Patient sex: M
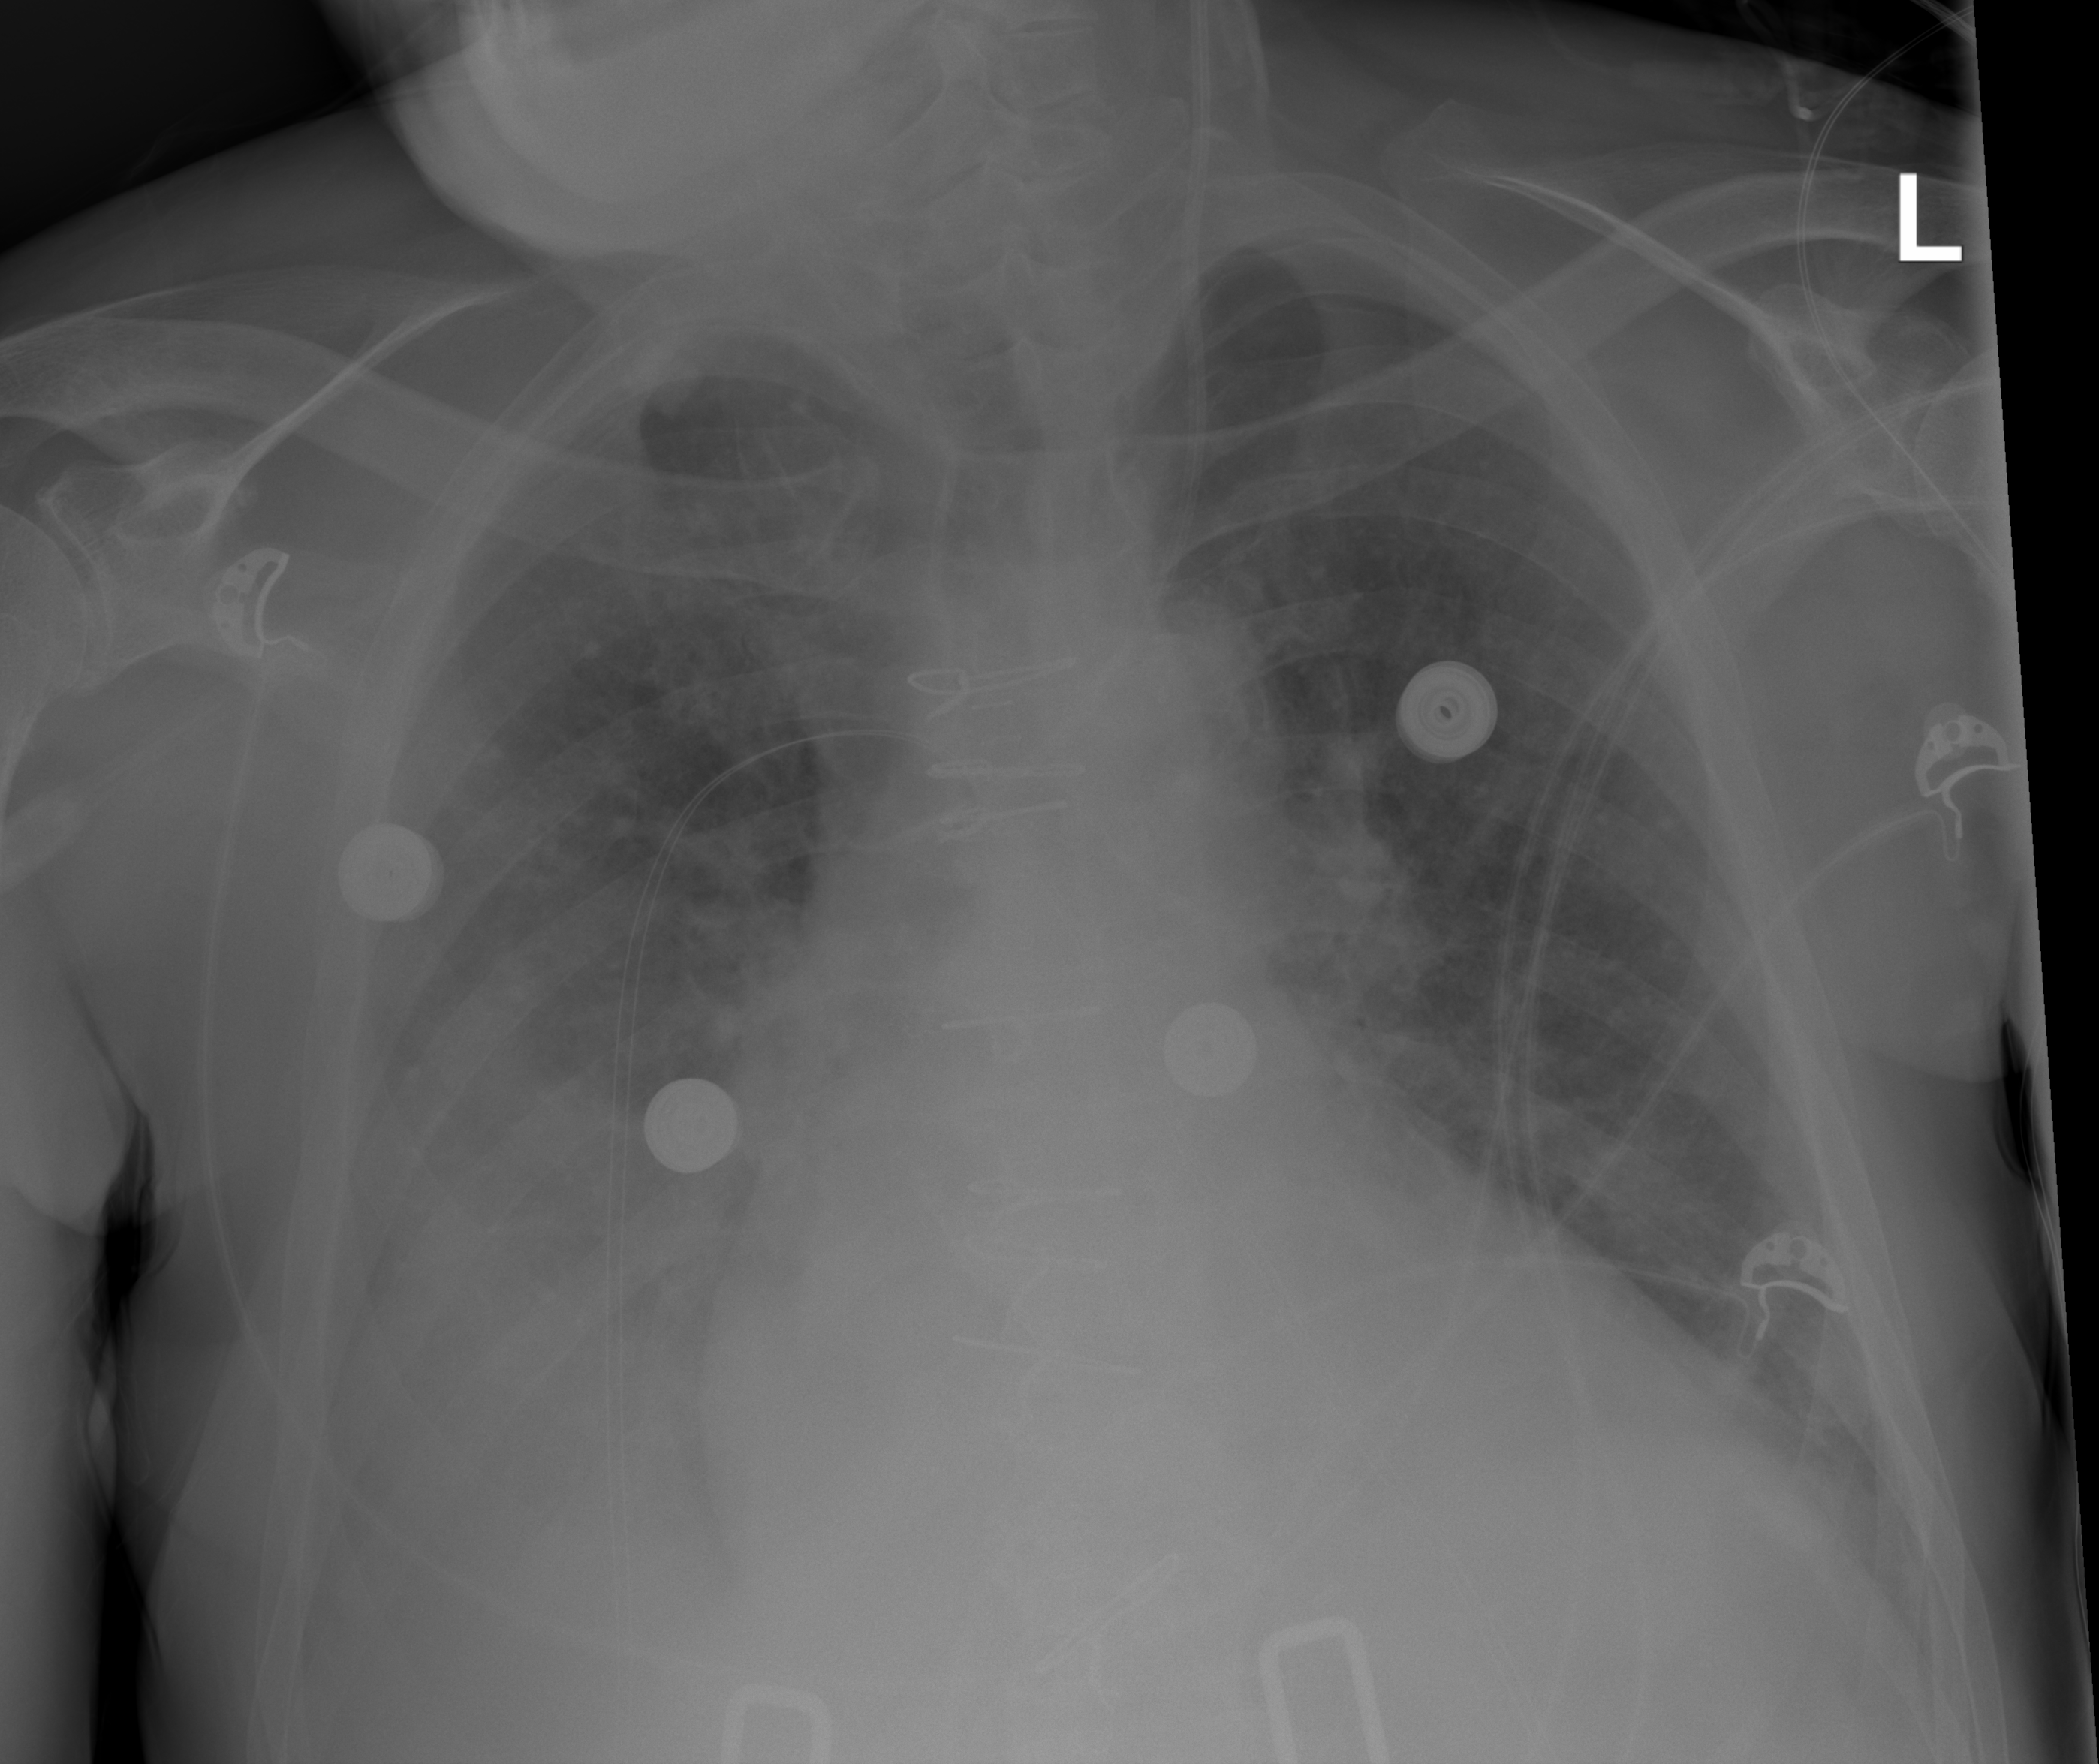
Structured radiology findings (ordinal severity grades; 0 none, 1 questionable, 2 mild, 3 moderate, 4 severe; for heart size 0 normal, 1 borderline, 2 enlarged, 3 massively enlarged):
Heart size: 2
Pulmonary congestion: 2
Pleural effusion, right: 3
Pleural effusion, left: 0
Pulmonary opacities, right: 2
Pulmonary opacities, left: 0
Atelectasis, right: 2
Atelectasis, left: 0